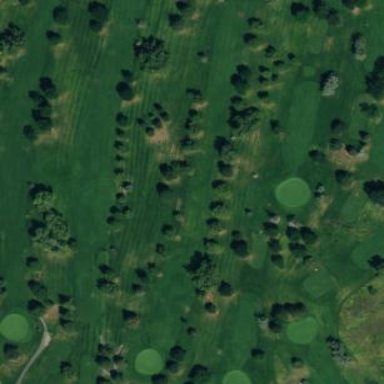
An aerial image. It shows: Mown grass fairway on recreation ground used for golf.